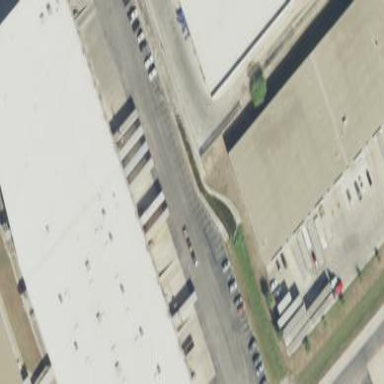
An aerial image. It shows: Warehouse.